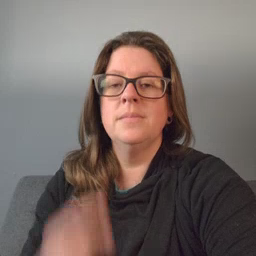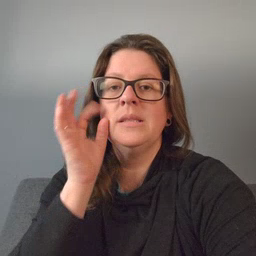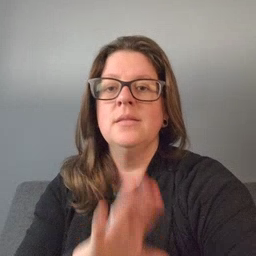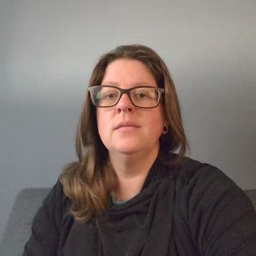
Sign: bee